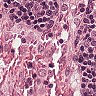
Metastatic tissue present: no